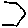
Label: hexagon